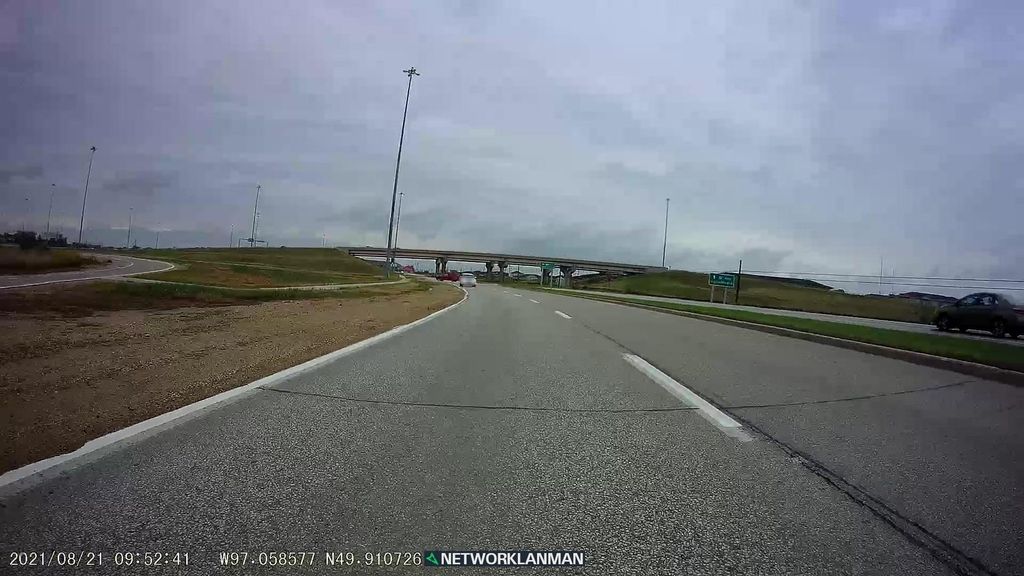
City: winnipeg